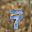
Label: 7